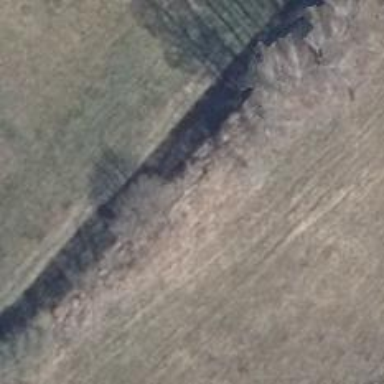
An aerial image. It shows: Row of trees in natural setting.